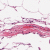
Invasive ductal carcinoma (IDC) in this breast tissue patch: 0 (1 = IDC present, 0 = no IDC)